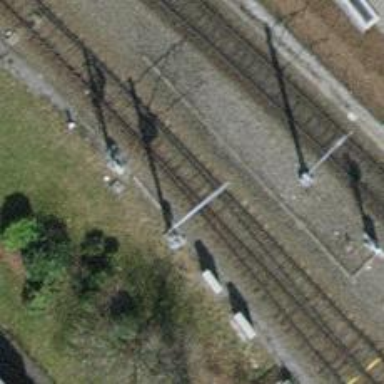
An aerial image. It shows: Single railway spur track.